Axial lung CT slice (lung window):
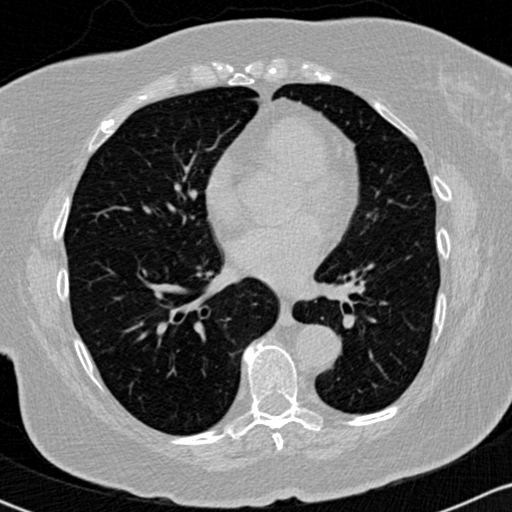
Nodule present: no